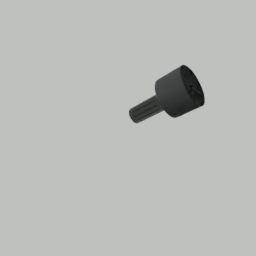
Label: lighting